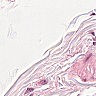
Metastatic tissue present: no